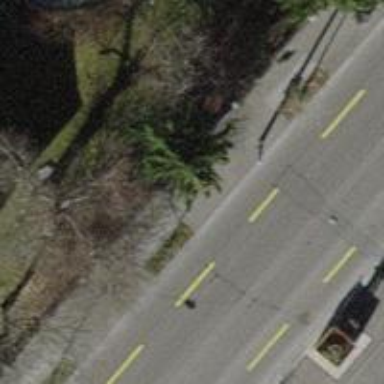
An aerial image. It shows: Avenue lined with trees.